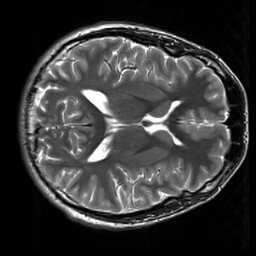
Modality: T2w
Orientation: axial
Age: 20
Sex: male
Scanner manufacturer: siemens
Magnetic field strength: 3 T
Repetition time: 7 s
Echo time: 0.09 s